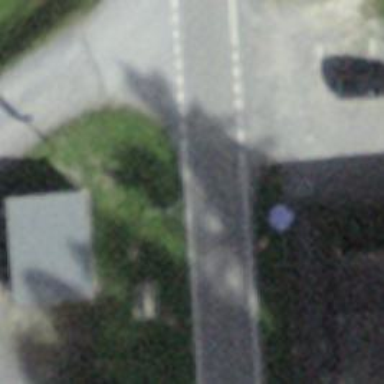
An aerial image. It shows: Lift gate barrier.